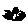
Label: bird